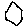
Label: hexagon